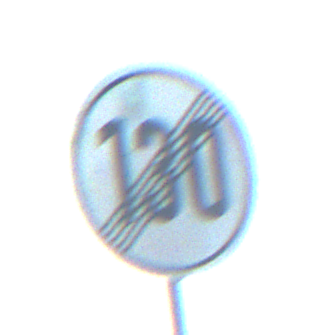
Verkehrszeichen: EndeGeschwindigkeit130
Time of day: MorningAfternoon
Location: Outdoor (Nature)
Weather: Clear
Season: Autumn
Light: Natural